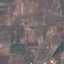
Label: PermanentCrop